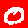
Digit: 0